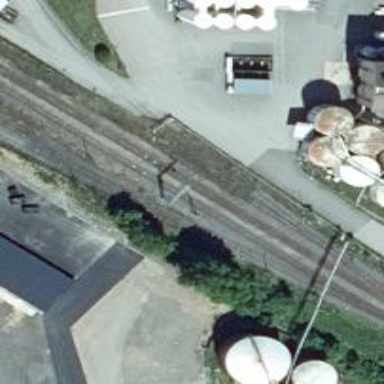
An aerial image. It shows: Railway yard.